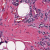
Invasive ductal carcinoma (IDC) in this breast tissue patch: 0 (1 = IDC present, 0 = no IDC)